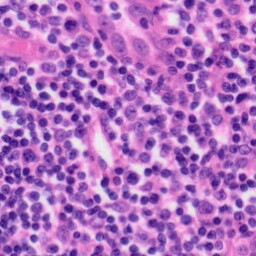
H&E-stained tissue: Tonsil